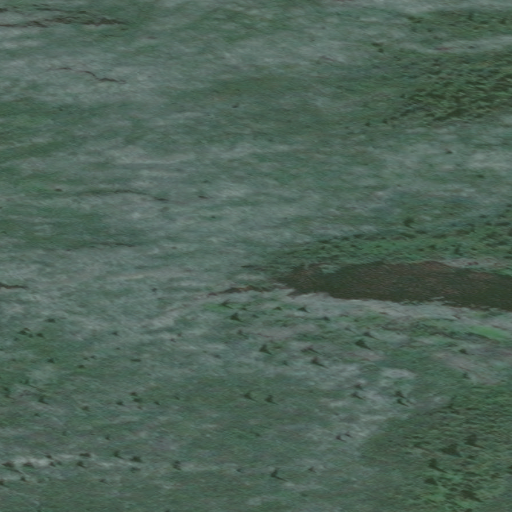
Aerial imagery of mountain in Alaska named Button Mountain containing only unknown